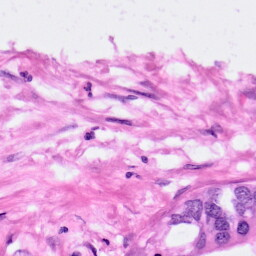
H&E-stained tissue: Pancreatic